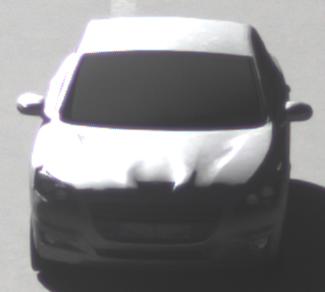
Make: Peugeot
Model: 508 120 VTi
Detailed model: 508 (I) Limousine
Model produced from: 2011/03
Model produced until: 2014/05
Doors: 4
Color: white
Road condition: dry road
Daytime: morning or afternoon
Contrast: high contrast